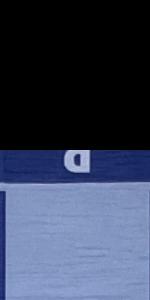
Label: Empty